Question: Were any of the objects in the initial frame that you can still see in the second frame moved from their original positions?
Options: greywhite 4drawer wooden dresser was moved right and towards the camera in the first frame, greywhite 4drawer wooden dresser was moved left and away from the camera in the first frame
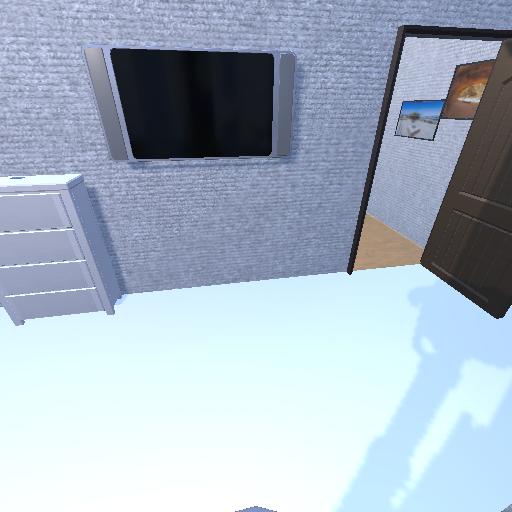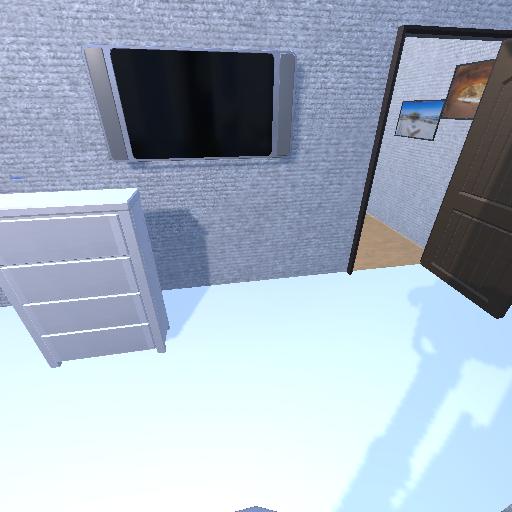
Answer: greywhite 4drawer wooden dresser was moved right and towards the camera in the first frame